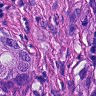
Metastatic tissue present: yes